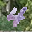
Label: 4